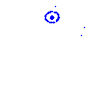
Particle: proton